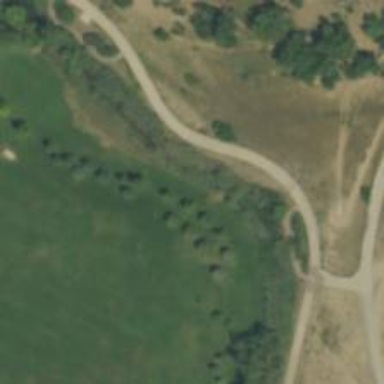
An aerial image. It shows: Disc golf hole.